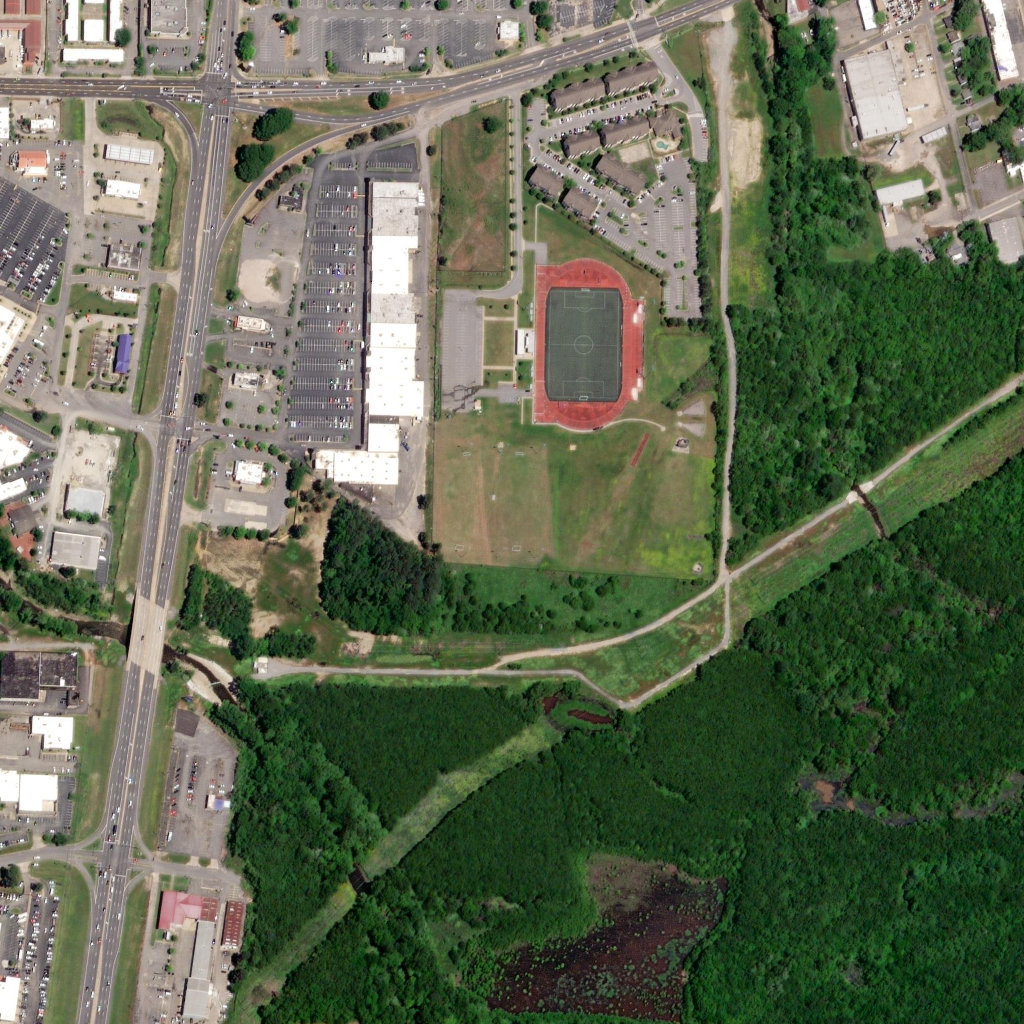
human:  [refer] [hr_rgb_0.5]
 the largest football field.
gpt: <box>[[53, 26, 61, 39, 0]]</box>

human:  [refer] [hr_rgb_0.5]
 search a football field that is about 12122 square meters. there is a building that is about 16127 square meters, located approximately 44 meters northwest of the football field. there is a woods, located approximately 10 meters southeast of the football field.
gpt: <box>[[53, 26, 60, 39, 0]]</box>